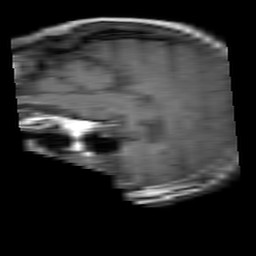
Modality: T1w
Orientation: sagittal
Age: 55
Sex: female
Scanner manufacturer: philips
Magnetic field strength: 3 T
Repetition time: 0.5008 s
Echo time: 0.01 s